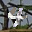
Label: 4